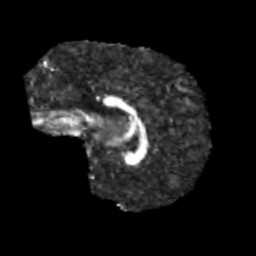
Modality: FA
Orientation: sagittal
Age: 9
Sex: male
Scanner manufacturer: siemens
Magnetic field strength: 3 T
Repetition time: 3.8 s
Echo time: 0.07 s